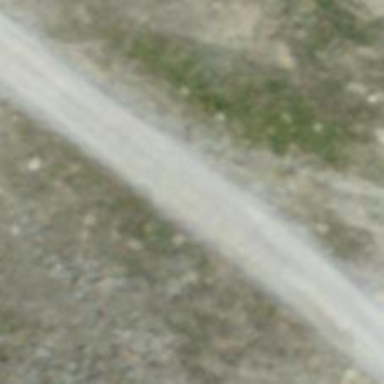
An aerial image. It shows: Path.